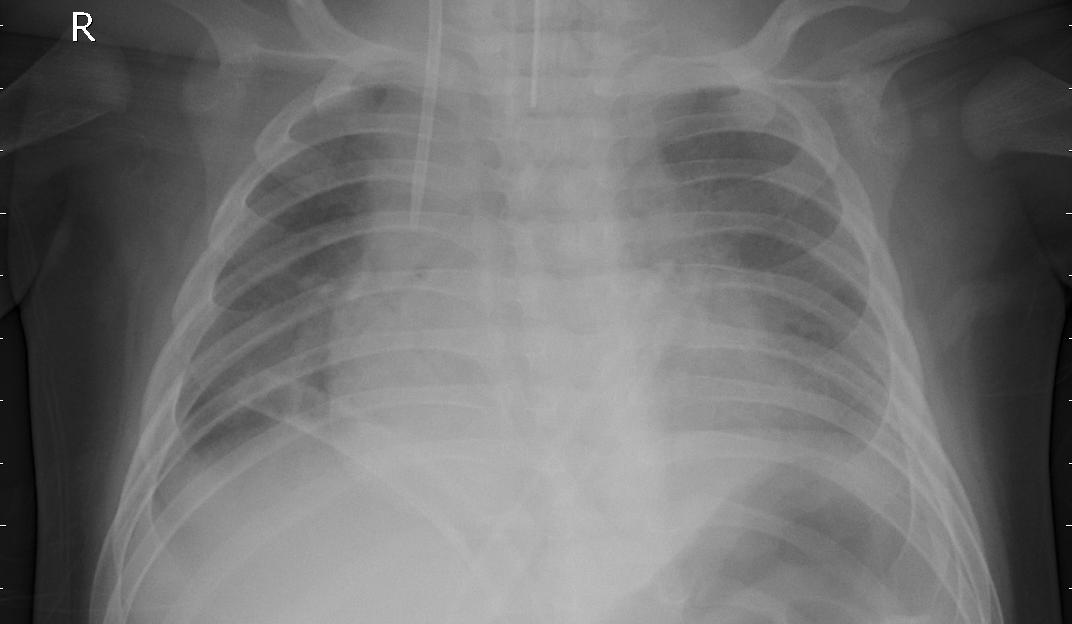
Diagnosis: PNEUMONIA